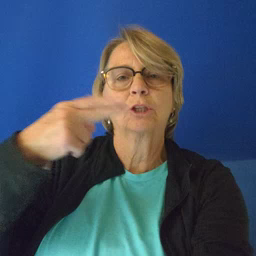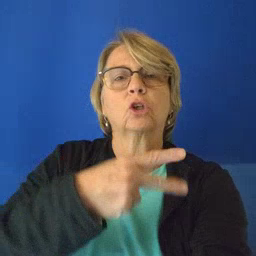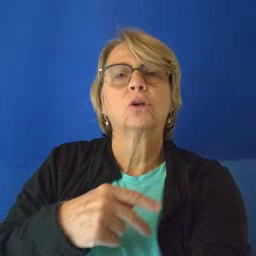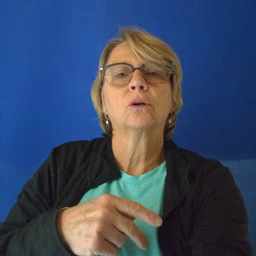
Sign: scissors